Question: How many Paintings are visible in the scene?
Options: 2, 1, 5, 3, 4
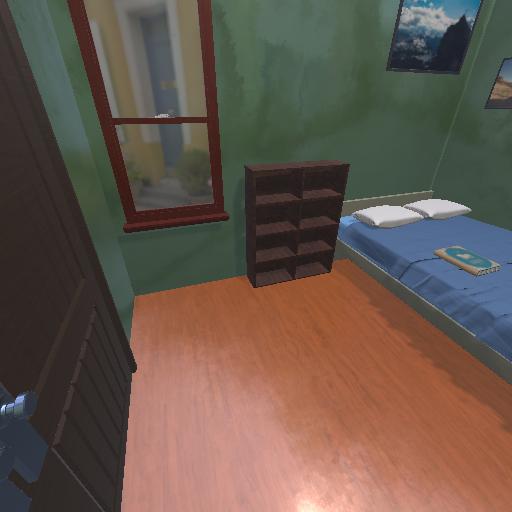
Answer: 2